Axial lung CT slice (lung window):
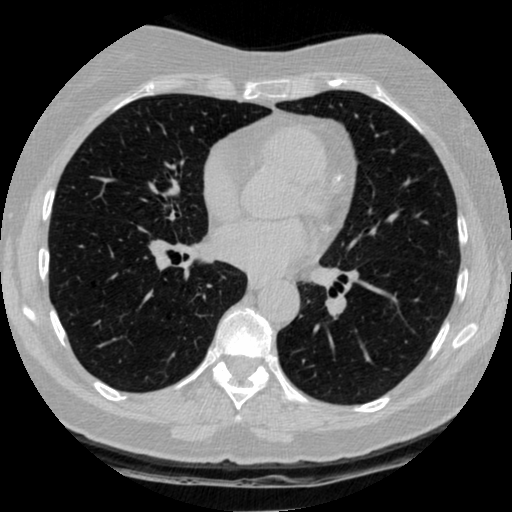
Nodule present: no